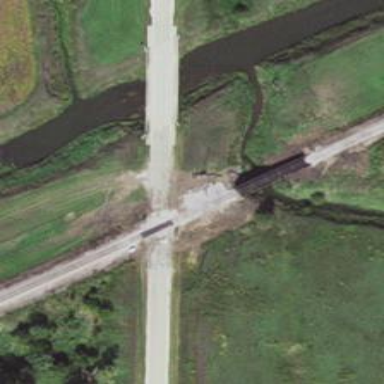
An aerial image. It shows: Bridge over railway line.